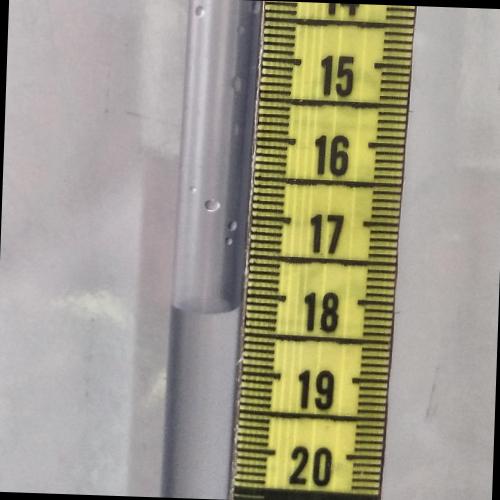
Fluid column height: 18.2 cm